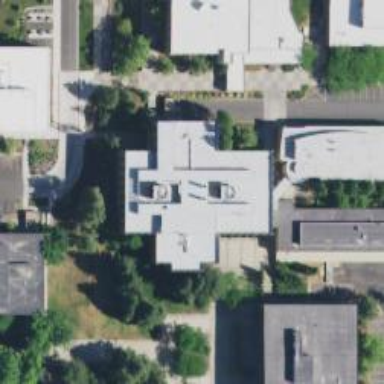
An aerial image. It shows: University building.